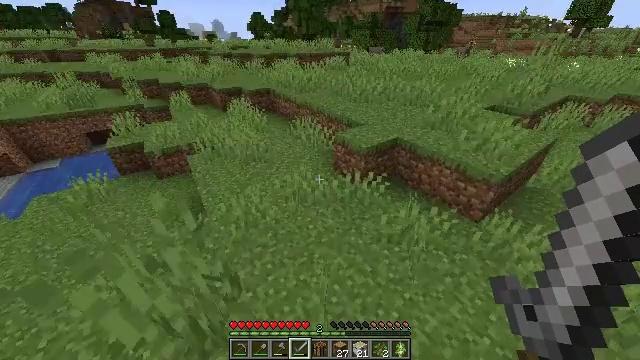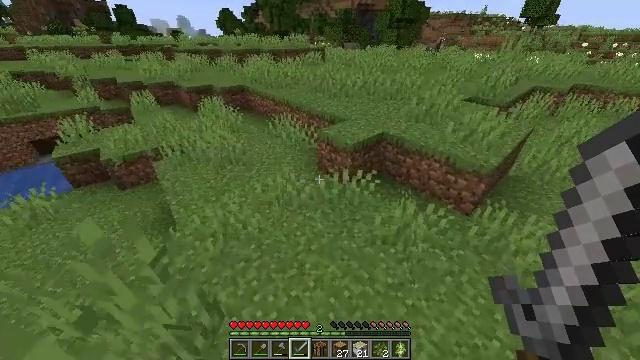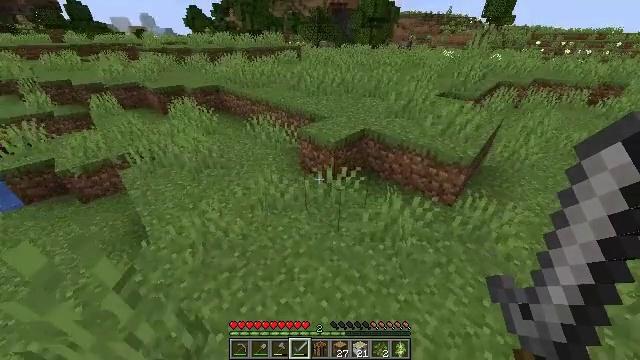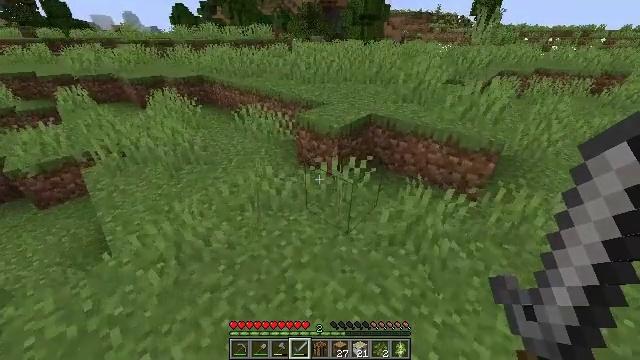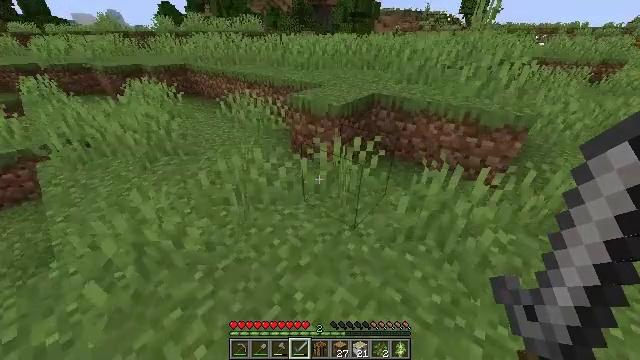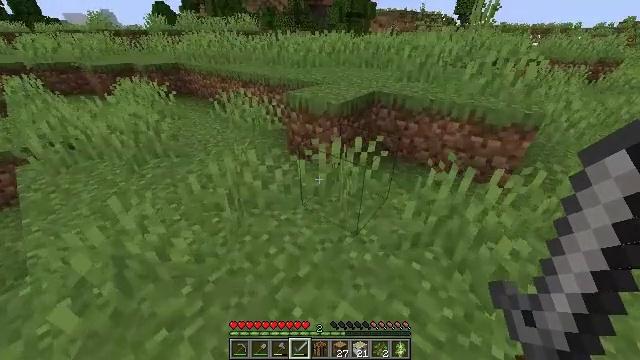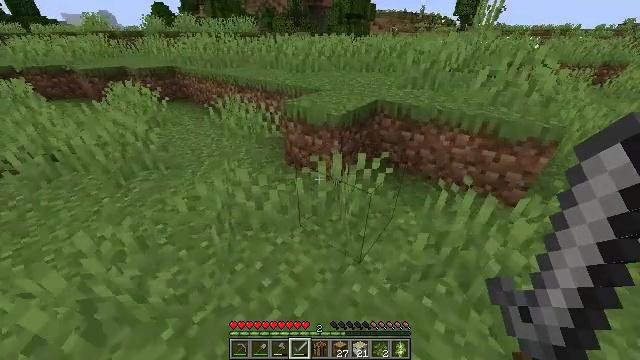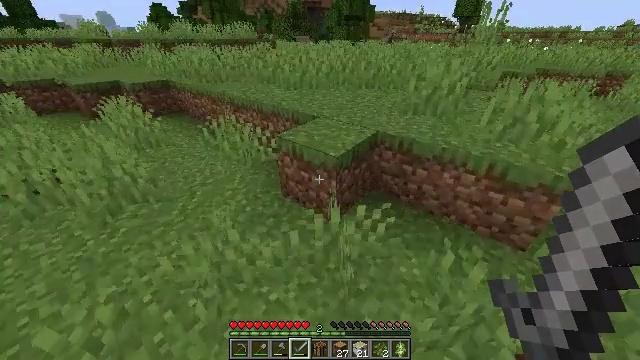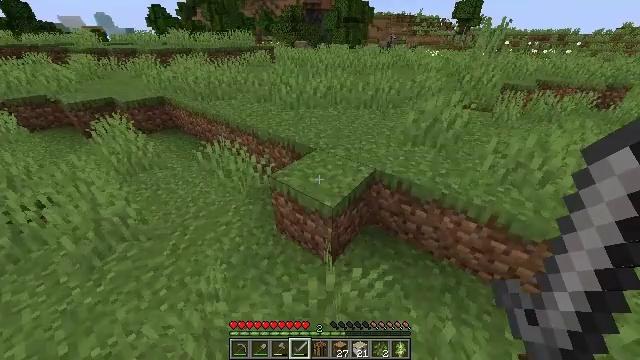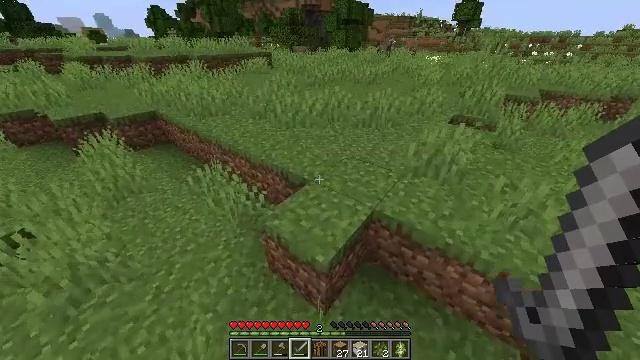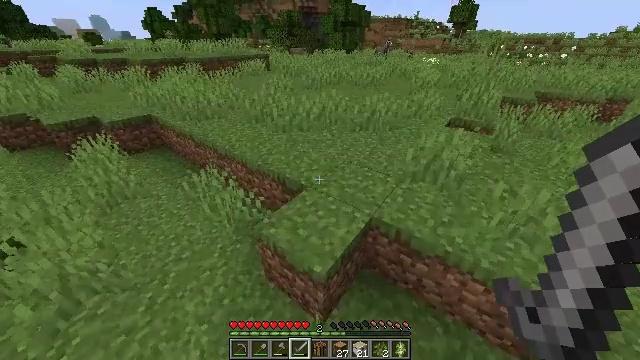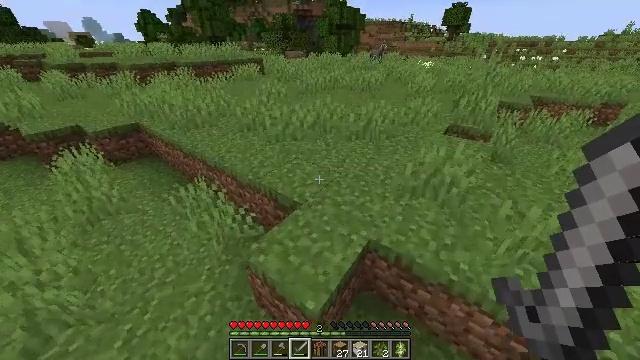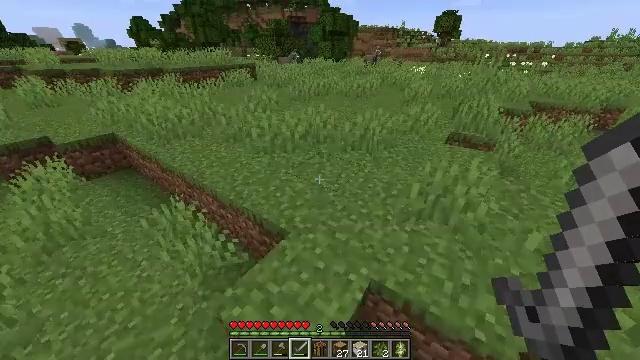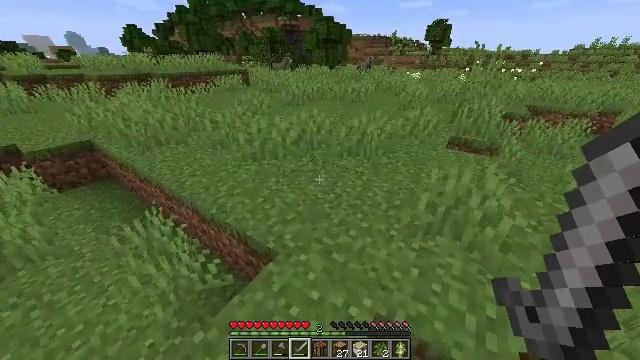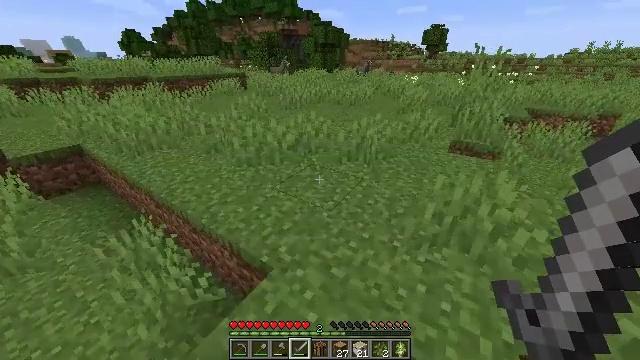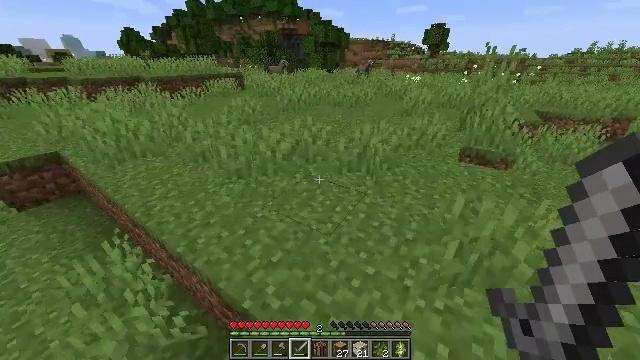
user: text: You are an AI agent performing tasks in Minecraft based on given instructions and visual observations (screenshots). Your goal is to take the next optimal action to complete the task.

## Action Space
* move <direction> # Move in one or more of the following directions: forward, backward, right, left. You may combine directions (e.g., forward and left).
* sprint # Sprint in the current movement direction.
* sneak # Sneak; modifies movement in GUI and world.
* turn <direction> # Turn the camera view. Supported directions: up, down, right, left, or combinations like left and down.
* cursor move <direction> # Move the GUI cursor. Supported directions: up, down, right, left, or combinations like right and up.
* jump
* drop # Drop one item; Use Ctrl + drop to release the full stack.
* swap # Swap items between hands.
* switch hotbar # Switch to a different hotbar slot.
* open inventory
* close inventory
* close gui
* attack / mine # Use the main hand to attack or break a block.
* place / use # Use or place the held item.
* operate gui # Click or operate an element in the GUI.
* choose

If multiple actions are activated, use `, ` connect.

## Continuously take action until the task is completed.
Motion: motion action
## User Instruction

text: Remove the yellow bed.
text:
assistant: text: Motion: move forward, sprint, turn right, jump
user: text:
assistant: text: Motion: move forward and move right, sprint, turn right, jump
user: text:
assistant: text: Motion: move forward and move right, sprint, turn right, jump
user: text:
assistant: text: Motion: move forward and move right, sprint, turn right, jump
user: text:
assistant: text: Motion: move forward and move right, sprint, jump
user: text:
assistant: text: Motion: move forward and move right, sprint, jump
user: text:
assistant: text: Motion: move forward and move right, sprint, jump
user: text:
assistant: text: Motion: move forward and move right, sprint, jump
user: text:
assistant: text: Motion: move forward, sprint, jump
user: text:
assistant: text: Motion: move forward, sprint, jump
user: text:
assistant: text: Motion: move forward, sprint, turn right, jump
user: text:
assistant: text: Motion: move forward, sprint, turn right and up, jump
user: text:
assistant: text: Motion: move forward, sprint, turn right and up, jump
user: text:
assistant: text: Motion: move forward, sprint, jump
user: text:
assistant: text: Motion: move forward, sprint, jump
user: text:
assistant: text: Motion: move forward, sprint, jump
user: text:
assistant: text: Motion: move forward, sprint, jump
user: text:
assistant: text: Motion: move forward, sprint, jump
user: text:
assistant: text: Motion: move forward, sprint, jump
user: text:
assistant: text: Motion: move forward, sprint, jump
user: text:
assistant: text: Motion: move forward, sprint, jump
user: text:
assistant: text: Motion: move forward, sprint, jump
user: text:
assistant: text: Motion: move forward, sprint, turn left and up, jump
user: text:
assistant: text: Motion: move forward, sprint, turn left and up, jump
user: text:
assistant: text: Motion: move forward, sprint, turn left, jump
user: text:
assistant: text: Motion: move forward, sprint, turn left, jump
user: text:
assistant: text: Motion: move forward, sprint, jump
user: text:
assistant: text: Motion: move forward, sprint, jump
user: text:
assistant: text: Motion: move forward, sprint, jump
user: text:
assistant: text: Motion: move forward, sprint, jump